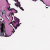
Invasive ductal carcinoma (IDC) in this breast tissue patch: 0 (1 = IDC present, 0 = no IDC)